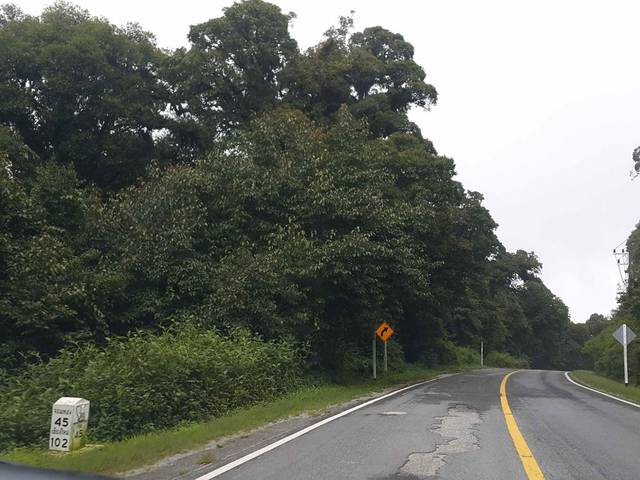
Region: Thailand
Coordinates: 18.58, 98.481